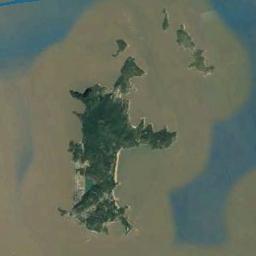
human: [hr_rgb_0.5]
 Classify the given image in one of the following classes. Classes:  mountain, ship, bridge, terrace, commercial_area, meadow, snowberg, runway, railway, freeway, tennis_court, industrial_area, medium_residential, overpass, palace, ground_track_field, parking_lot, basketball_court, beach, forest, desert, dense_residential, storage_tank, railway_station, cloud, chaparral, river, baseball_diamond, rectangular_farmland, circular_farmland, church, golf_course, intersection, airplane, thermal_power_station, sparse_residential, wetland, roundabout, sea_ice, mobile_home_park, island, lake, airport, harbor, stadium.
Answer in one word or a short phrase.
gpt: island